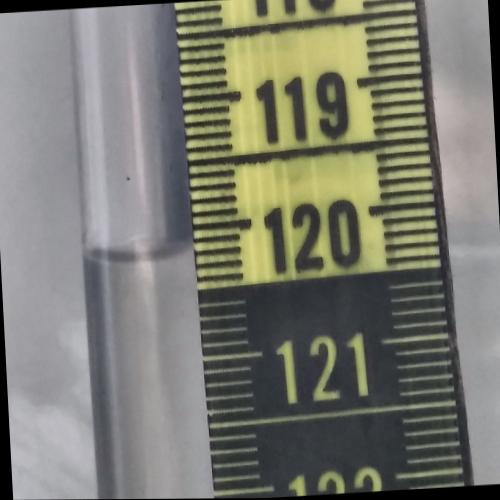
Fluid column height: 120.2 cm